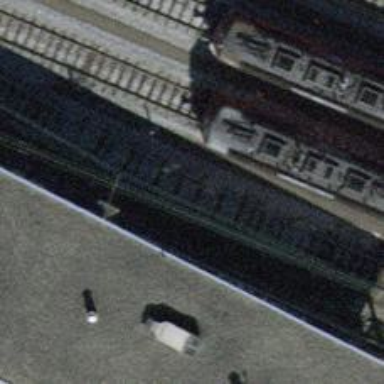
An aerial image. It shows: Rail yard with electrified contact lines for railway operations.